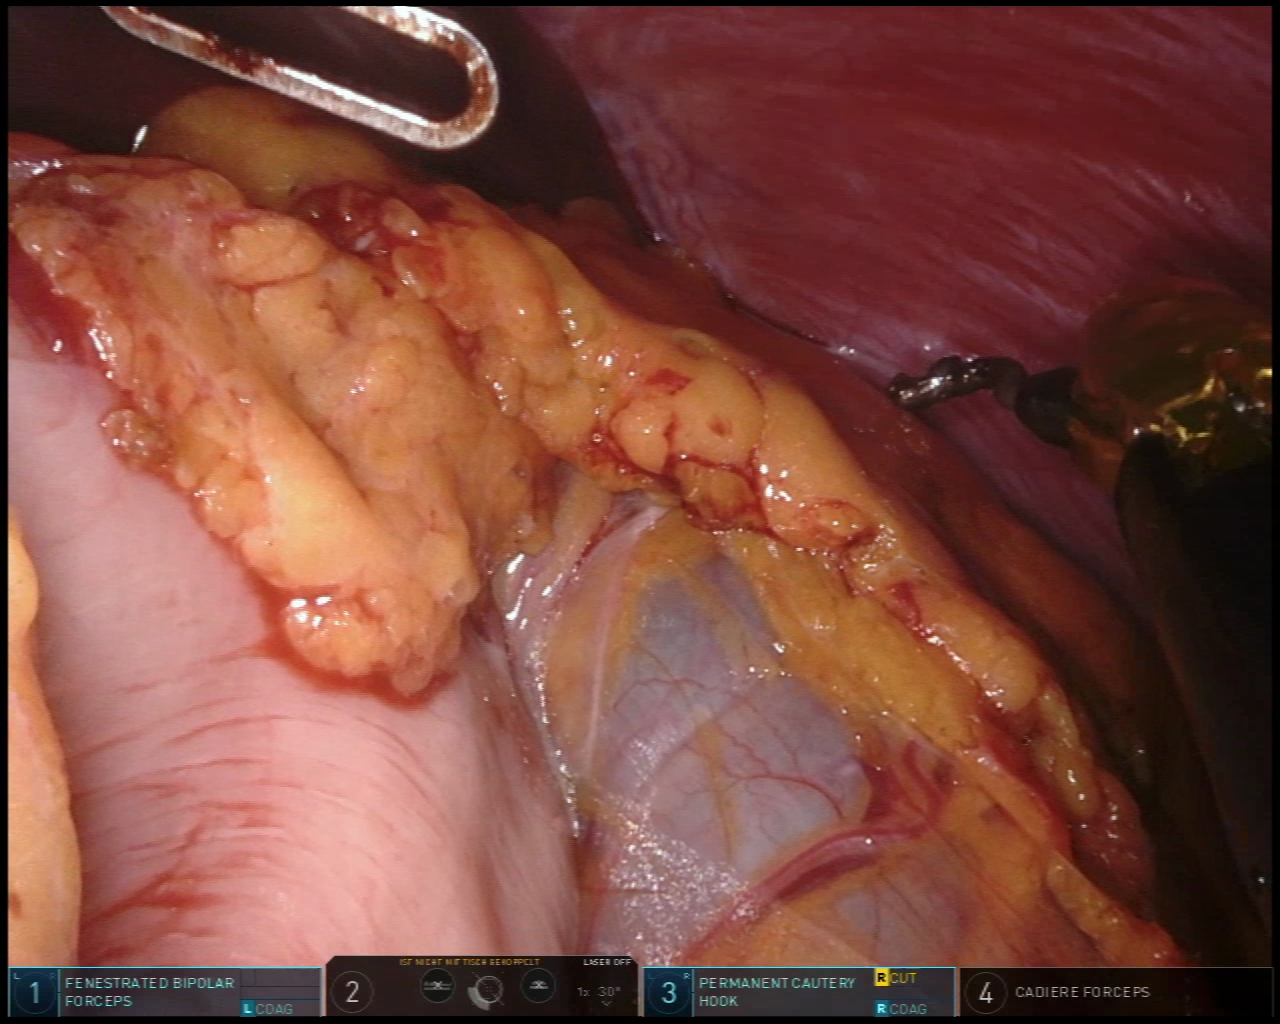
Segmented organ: abdominal_wall
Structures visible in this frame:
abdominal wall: yes
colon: yes
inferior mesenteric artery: no
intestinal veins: no
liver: yes
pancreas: no
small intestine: no
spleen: no
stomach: yes
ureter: no
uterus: no
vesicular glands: no